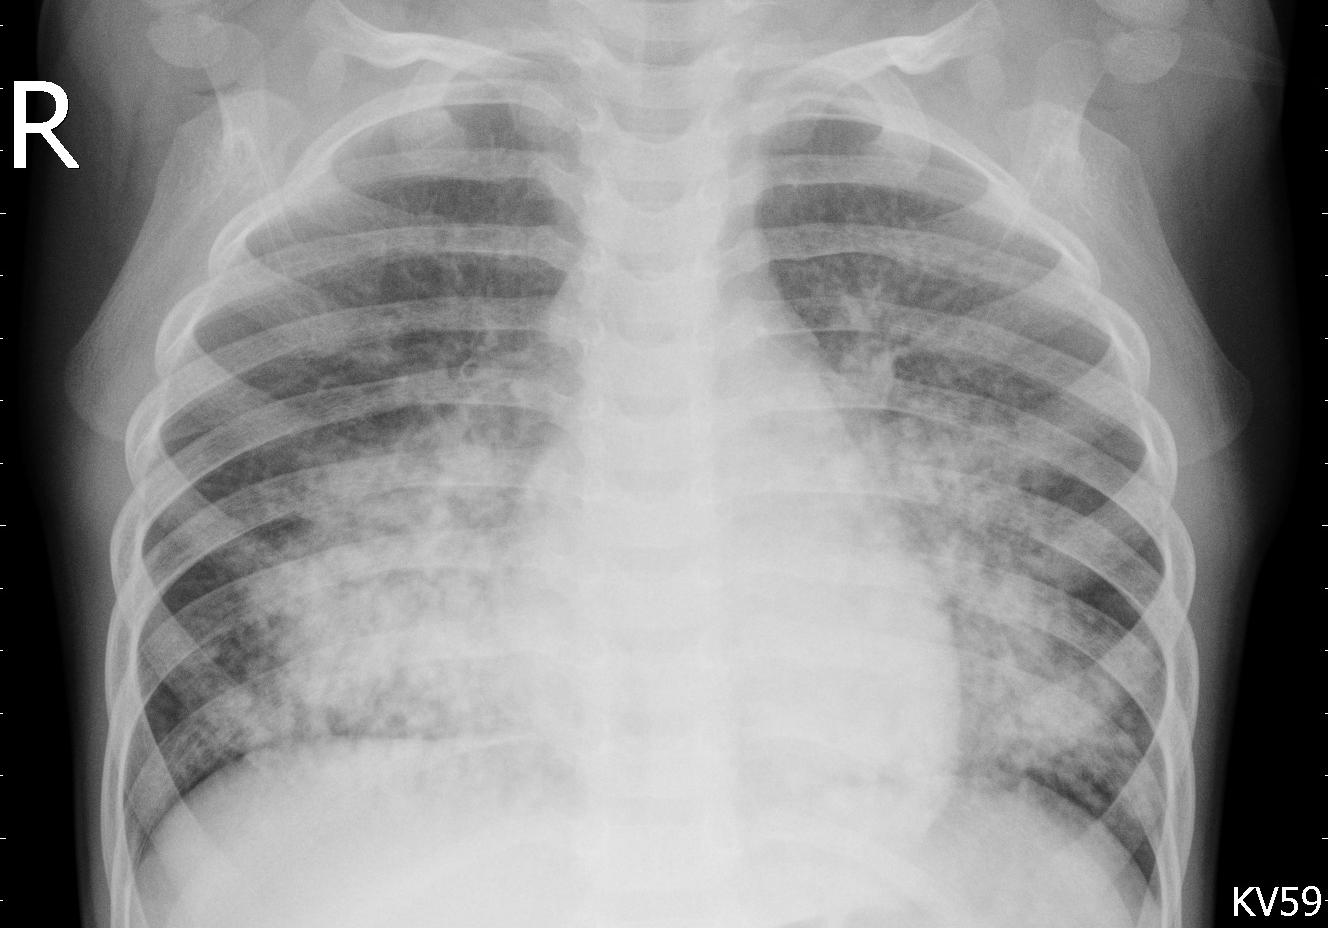
Diagnosis: PNEUMONIA